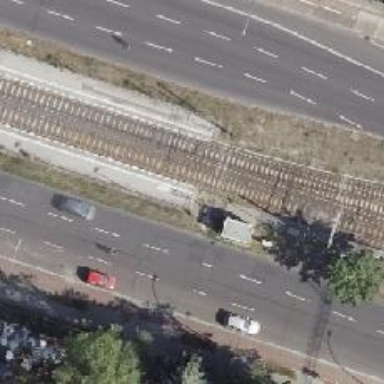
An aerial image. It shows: Tram platform with shelter. This is public transport platform for trams.